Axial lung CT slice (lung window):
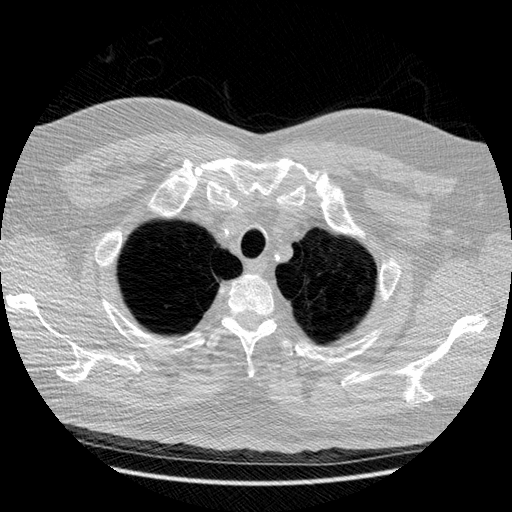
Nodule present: no